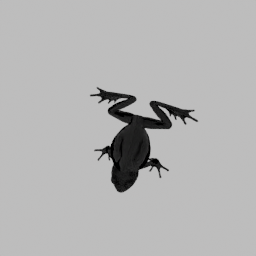
Label: animals